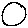
Label: circle